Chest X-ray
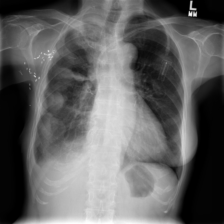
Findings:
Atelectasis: negative
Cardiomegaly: negative
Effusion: positive
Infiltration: positive
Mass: positive
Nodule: negative
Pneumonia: negative
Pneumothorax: negative
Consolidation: negative
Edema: negative
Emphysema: negative
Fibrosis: negative
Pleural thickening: negative
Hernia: negative